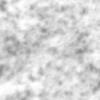
Label: no_change